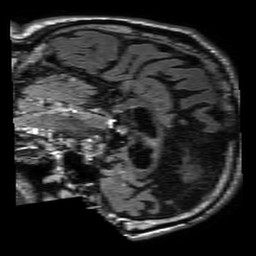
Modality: FLAIR
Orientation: sagittal
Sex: male
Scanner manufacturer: philips
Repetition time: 11 s
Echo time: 0.125 s